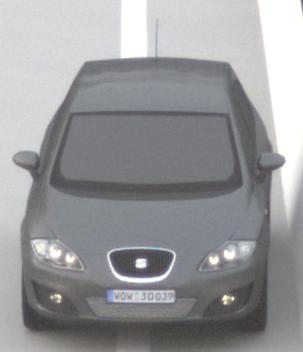
Make: SEAT
Model: Leon 1.4
Detailed model: Leon (1P)
Model produced from: 2009/04
Model produced until: 2010/08
Doors: 5
Color: gray
Road condition: dry road
Daytime: sunrise or sunset
Contrast: low contrast